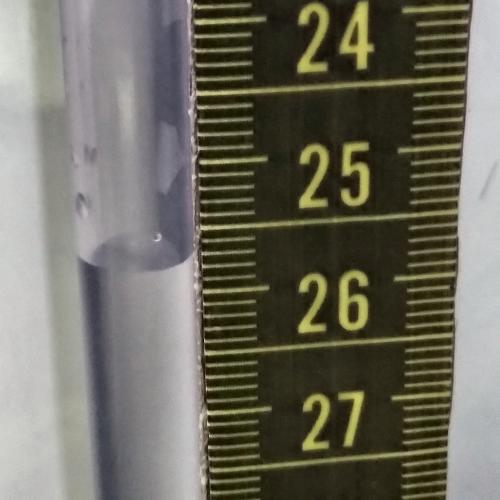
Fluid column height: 25.7 cm